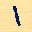
Label: 1